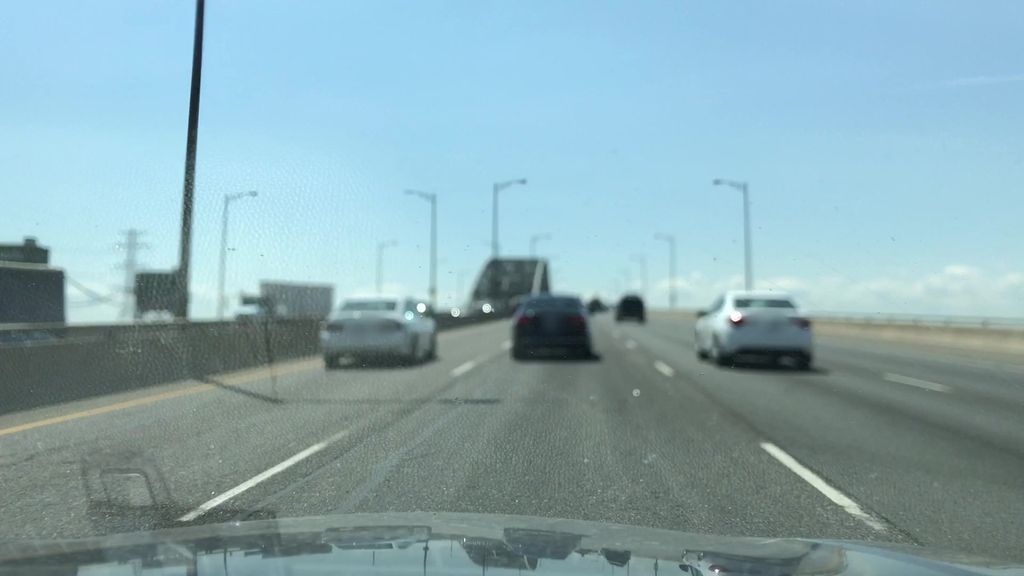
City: hamilton